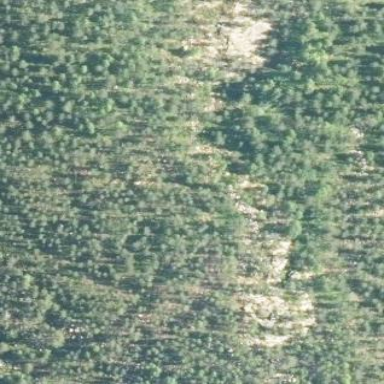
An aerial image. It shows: Landscape dominated by bare rock.